Field crop: maize
Growth stage: 2
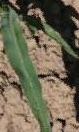
Species: maize